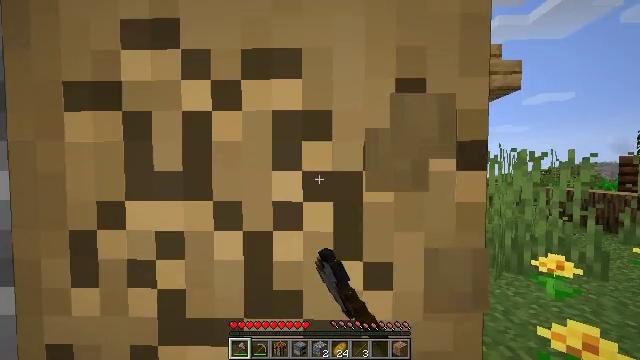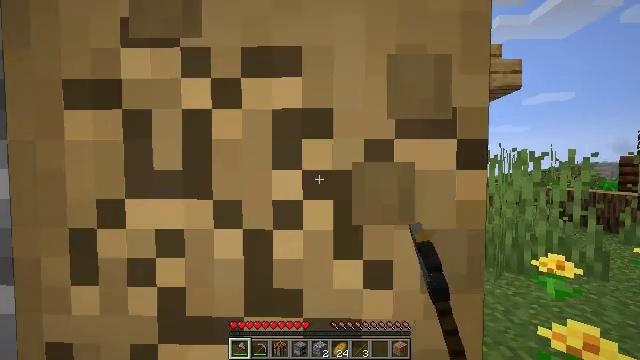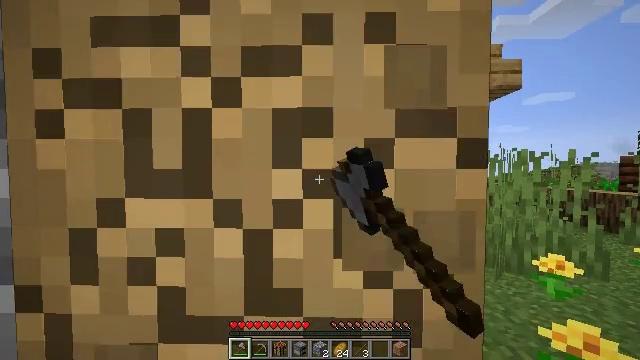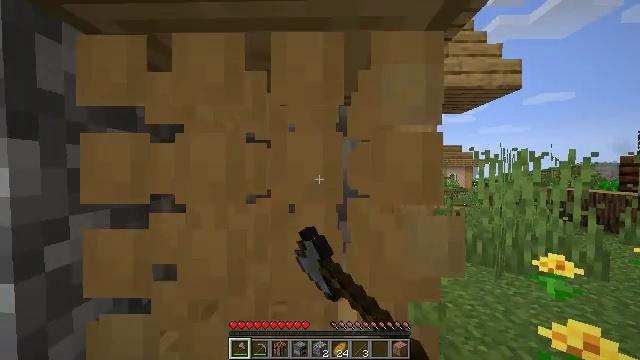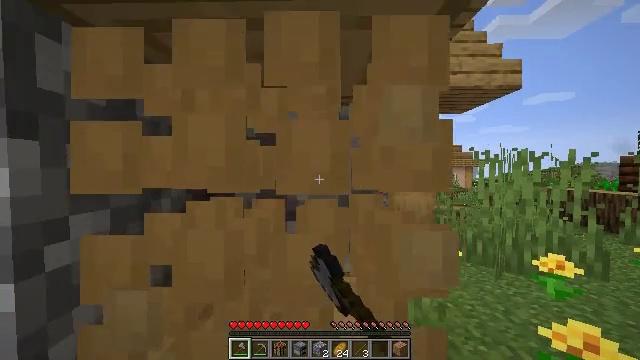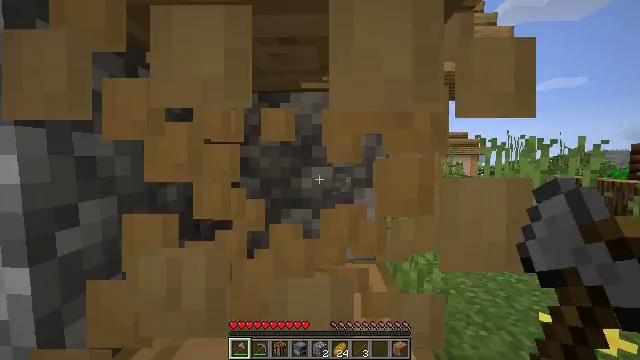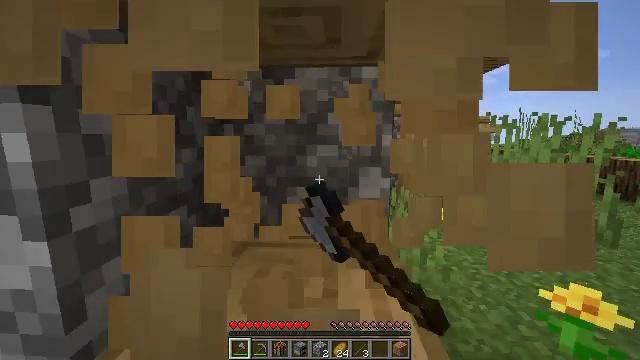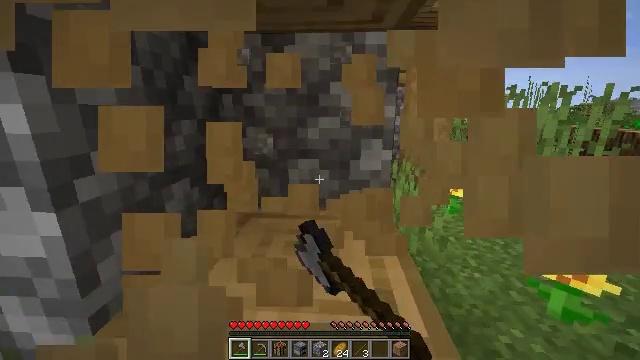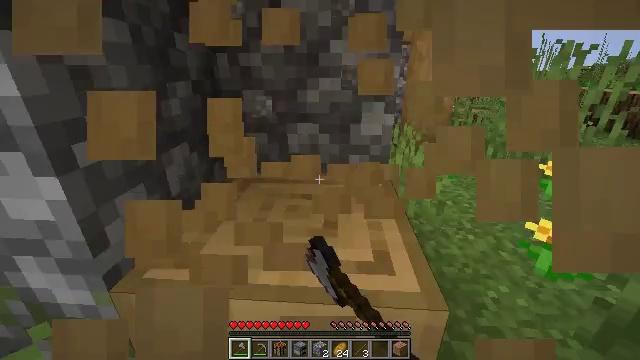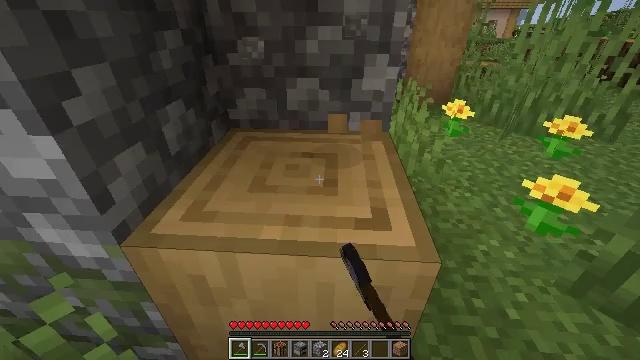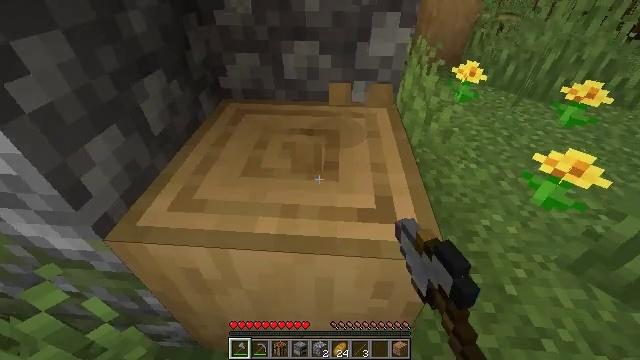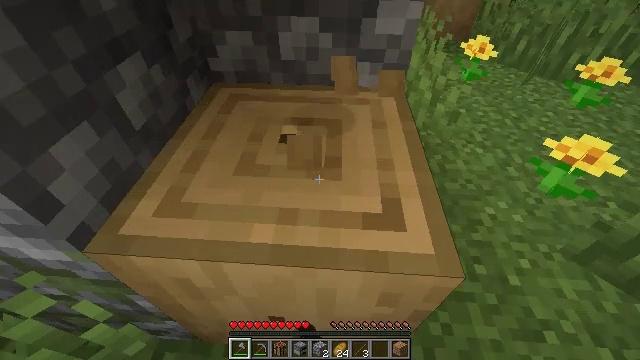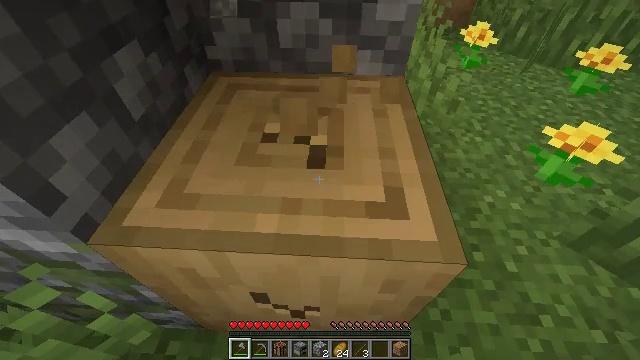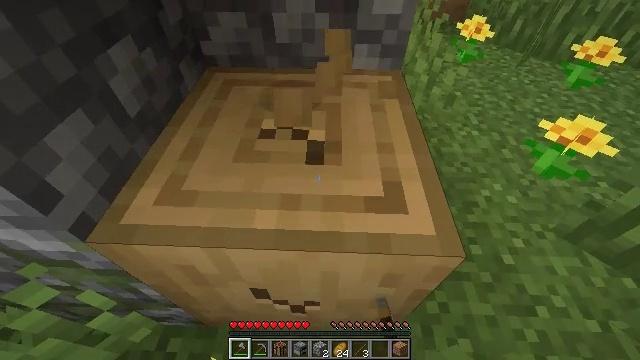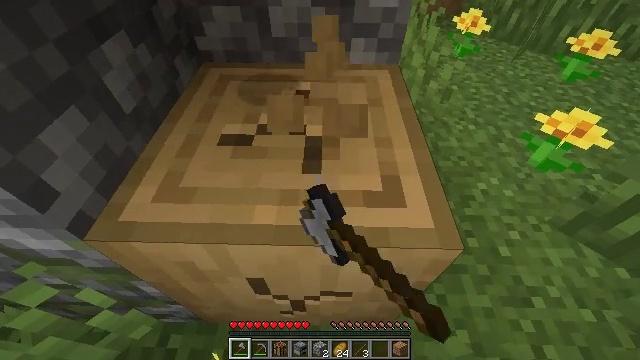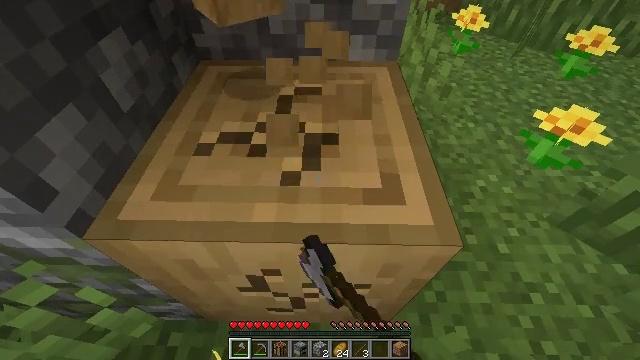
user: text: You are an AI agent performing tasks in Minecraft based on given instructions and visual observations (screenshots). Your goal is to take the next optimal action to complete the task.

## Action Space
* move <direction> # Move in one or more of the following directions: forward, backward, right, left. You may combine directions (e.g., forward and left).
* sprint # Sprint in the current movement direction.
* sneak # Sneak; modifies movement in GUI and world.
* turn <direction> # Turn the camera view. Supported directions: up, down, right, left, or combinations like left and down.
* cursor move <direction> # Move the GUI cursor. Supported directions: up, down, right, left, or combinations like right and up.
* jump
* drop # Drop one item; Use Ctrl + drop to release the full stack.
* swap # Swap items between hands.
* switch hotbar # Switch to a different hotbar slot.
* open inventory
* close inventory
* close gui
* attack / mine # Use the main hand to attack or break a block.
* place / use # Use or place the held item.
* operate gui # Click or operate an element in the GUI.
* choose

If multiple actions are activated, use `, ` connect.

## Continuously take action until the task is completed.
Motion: motion action
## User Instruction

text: Mine the stripped oak log.
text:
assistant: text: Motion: attack / mine
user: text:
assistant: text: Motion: attack / mine
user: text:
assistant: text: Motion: attack / mine
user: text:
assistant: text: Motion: attack / mine
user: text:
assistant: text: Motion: turn down, attack / mine
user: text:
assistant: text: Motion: turn left and down, attack / mine
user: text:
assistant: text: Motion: turn down, attack / mine
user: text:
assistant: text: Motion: turn down, attack / mine
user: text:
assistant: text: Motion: move forward, turn down, attack / mine
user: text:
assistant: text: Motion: move forward, turn down, attack / mine
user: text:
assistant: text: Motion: move forward, turn down, attack / mine
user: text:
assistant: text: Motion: turn down, attack / mine
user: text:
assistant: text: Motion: attack / mine
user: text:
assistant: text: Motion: attack / mine
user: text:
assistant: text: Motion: attack / mine
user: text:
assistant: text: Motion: attack / mine
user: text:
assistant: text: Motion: attack / mine
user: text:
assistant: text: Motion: attack / mine
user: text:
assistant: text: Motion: attack / mine
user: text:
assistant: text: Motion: attack / mine
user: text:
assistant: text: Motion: attack / mine
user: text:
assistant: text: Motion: attack / mine
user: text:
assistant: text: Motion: attack / mine
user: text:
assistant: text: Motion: attack / mine
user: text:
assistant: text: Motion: attack / mine
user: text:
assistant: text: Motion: turn left and up, attack / mine
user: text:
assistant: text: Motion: move forward, turn left and up, attack / mine
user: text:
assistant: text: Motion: move forward, turn left and up, attack / mine
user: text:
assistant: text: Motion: move forward, turn up, attack / mine
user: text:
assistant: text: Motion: turn up, attack / mine